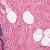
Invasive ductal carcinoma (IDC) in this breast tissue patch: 0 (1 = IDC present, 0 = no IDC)